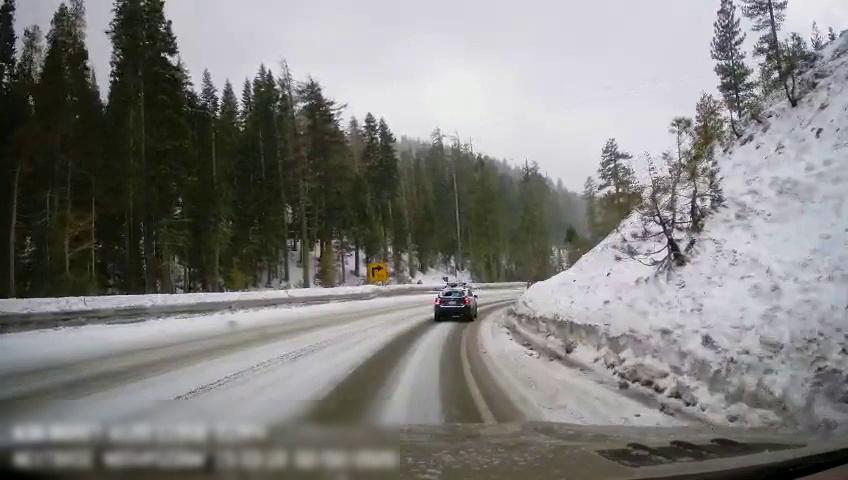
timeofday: Day
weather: Snowy
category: Drivable Space
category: Vehicles | Car
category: Lanes | Current Lane
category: Traffic | Signs